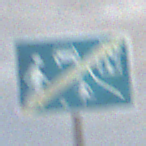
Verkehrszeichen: EndeVerkehrsberuhigterBereich
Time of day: Night
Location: Outdoor (Nature)
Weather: Overcast
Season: NotSpecified
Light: Artificial